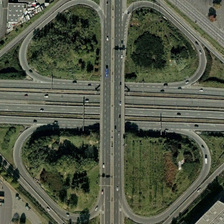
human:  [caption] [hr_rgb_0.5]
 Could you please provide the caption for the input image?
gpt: many green trees are near a viaduct .

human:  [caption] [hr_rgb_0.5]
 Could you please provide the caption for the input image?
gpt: many green trees are near a viaduct .

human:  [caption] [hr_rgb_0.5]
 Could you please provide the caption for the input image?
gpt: many green trees are near a viaduct .

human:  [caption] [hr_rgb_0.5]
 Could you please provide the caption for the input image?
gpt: many green trees are near a viaduct .

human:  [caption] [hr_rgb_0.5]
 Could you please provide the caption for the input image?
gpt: many green trees are near a viaduct .